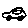
Label: car